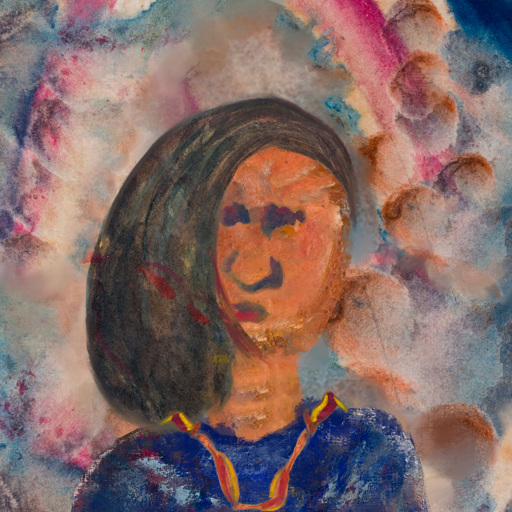
Background: Rupkatha, Head And Neck Front: Boggyland, Face Front: In_The_Sun, Bust: Irani, Hair Front: Gypsy_Mother, Head Accessory: Blank, Second Necklace: Gypsy_Mother_1, Necklace: Blank, Baby: Blank